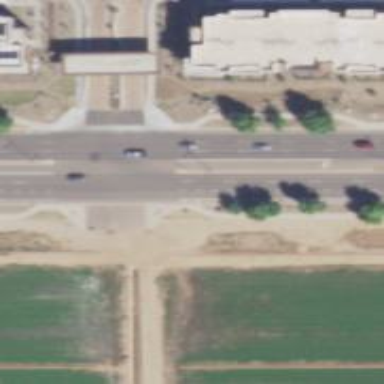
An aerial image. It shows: Footway crossing.